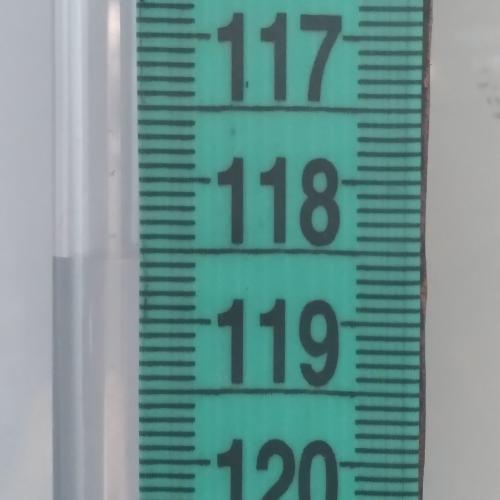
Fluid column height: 118.6 cm